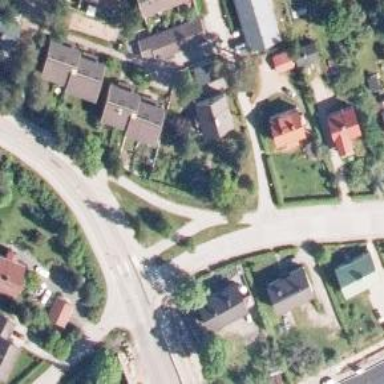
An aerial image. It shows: Cycleway.